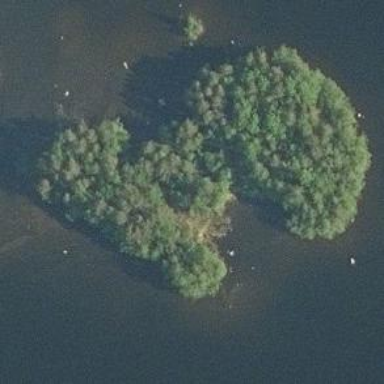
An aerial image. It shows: Island.